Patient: sex F, age 47
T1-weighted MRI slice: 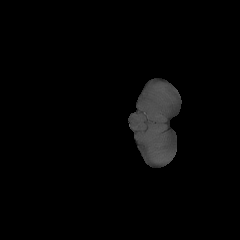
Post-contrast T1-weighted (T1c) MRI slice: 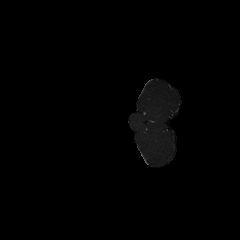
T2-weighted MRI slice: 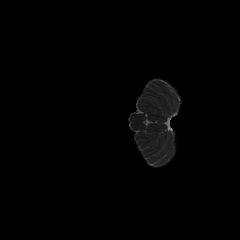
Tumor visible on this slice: no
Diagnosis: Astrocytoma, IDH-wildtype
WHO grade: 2